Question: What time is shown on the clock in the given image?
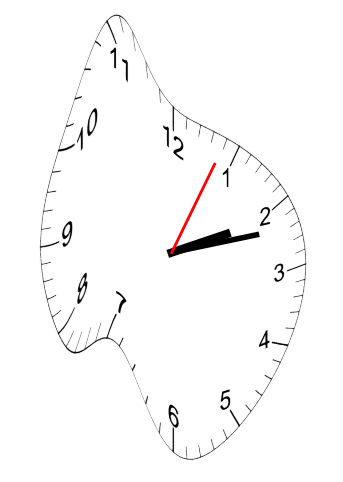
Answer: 02:12:04